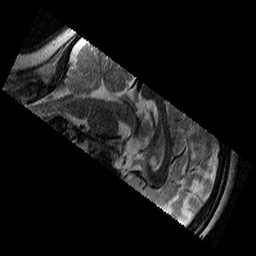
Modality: T2w
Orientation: sagittal
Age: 12
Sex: female
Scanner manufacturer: siemens
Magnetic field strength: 3 T
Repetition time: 9.23 s
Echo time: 0.067 s